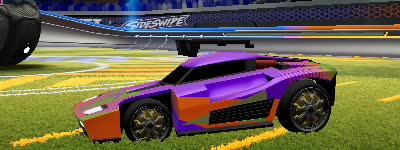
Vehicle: breakout